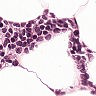
Metastatic tissue present: no